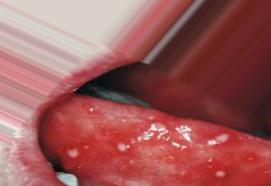
Condition: Mouth Ulcer